Question: I am using different facebook dialog boxes on my external website(a kind of facebook application) for tasks like posting to feed, Sending app requests etc. Earlier all dialogs were displaying properly but from last couple of days I have been experiencing display issues as dialog are not displaying to there full height.
I have tested on Chrome, Firefox and Safari browsers, at all places same issue.I even asked some of my friends to check at there places, as a result they are also facing the same.
Here is the snapshot link:

Here is the code to one apprequest dialog, I m using:
'''
<body onLoad="warmup();">
<div id="fb-root"></div>
<script>
function sendRequest(type) {
var request = {
method: 'apprequests',
message: 'Hey! I Just Wanted You To Fill My Slambook.',
data: type,
title: 'Select friends'
};
FB.init({
appId:'xxxxxxxxx', cookie:true,
status:true, xfbml:true
});
FB.ui(request, function (response) {
if (response && response.request_ids) {
document.getElementById('sent').style.display='block';
} else {
}
})
}
function warmup(){
FB.init({
appId:'xxxxxxxxx', cookie:true,
status:true, xfbml:true
});
}
'''
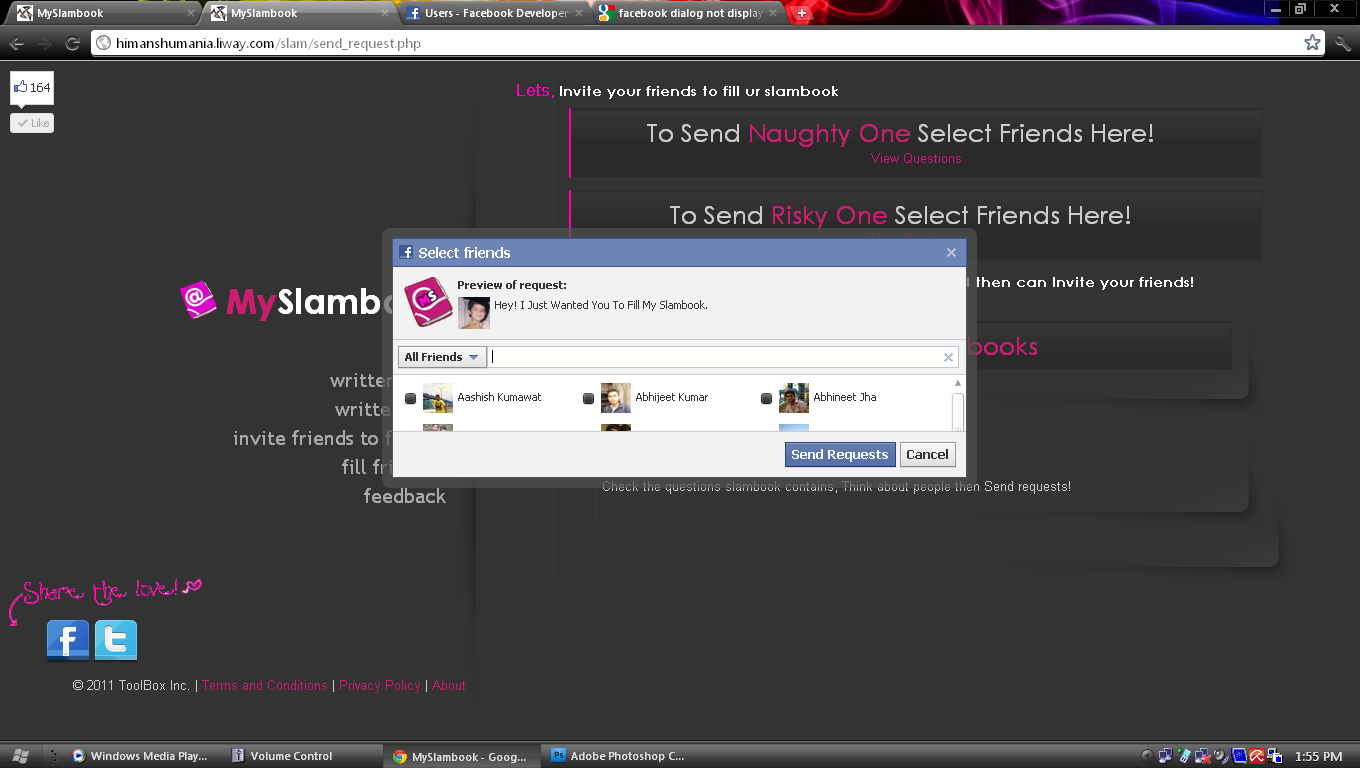
Answer: A little trick that work for me:
'''
var HACKAppRequests = {
id_interval:0,
busca:function(){
var i,fb_root,iframe;
try{
fb_root = document.getElementById('fb-root');
iframe = fb_root.getElementsByTagName('IFRAME');
recorre_iframe:
for(i=0;i<iframe.length;i++){
if(iframe[i].className=='FB_UI_Dialog'){
clearInterval(HACKAppRequests.id_interval);
iframe[i].style.height = '550px';
break recorre_iframe;
};
};
} catch(err){};
}
};
'''
FACEBOOK CALL
'''
function buscaAmigosFB(){
FB.ui({method:'apprequests',
title:'Esto es solo para TI',
message:'He decidido comenzar a escribir una historia. ?Te atreves a escribirla conmigo ;D?',
max_recipients:1
},someFunction);
// RESIZE
HACKAppRequests.id_interval = setInterval(HACKAppRequests.busca,250);
};
'''